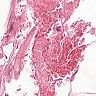
Metastatic tissue present: no